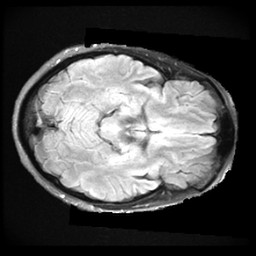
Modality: FLAIR
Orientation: axial
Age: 52
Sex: female
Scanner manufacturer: ge
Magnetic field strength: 3 T
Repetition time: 11 s
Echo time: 0.1497 s